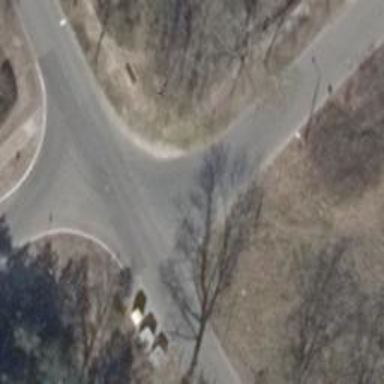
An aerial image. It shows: Road with "give way" sign.